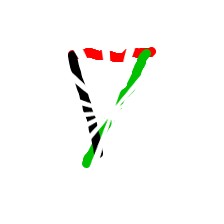
Shape: triangle